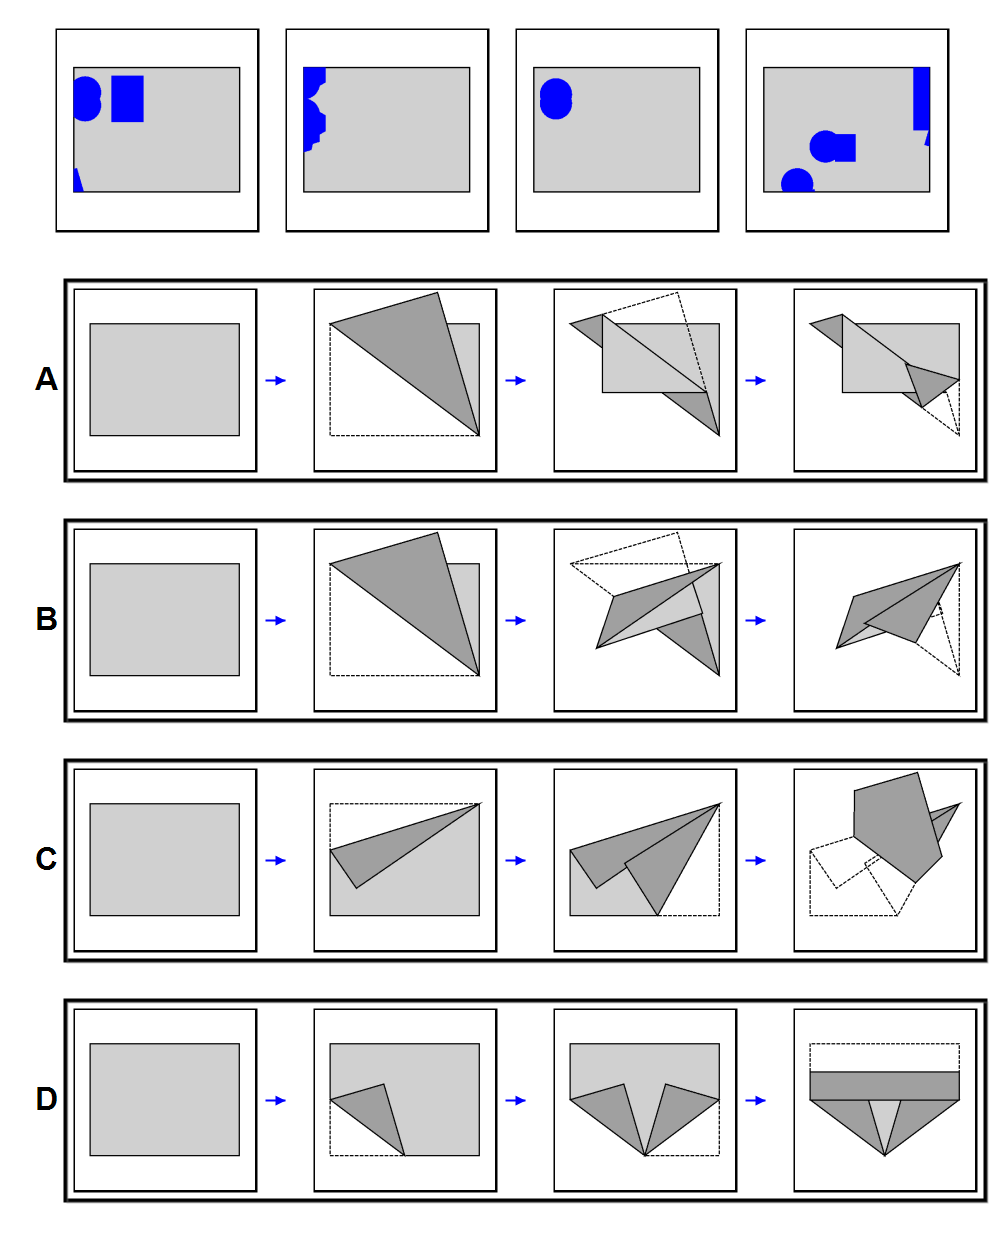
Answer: D